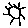
Label: sun